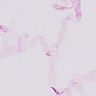
Metastatic tissue present: no